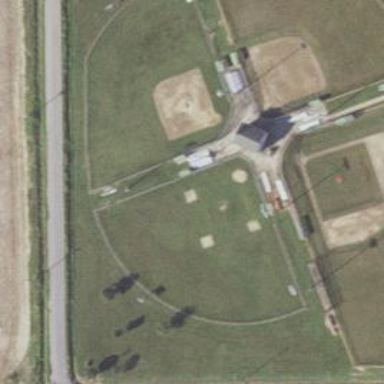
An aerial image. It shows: Baseball pitch for leisure land.